Question: I'm trying to use Quartz Composer to create a continuous integration build radiator.
I put together a simple XML file to describe the projects and the latest success of each of their workflows:
'''
<projects>
<project>
<title>Project A</title>
<workflows>
<workflow>
<title>Build 1.0</title>
<status>success</status>
</workflow>
<workflow>
<title>Build 2.0</title>
<status>success</status>
</workflow>
</workflows>
</project>
<project>
<title>Project B</title>
<workflows>
<workflow>
<title>Build 1.0</title>
<status>success</status>
</workflow>
</workflows>
</project>
</projects>
'''
This will obviously have more information but I'm just trying to get the basics working for now. I set up a composition and am using XML Downloader to load the above XML file from the filesystem.
The problem I'm having is thus: when I use the Structure Key Member patch on an element with multiple children, I get back multiple children BUT when I use Structure Key Member on an element with just one child I get back the single child instead of a collection of 1 item.
I've illustrated the problem below in an example composition:

Am I doing something wrong? Is this expected behavior? Why isn't the lower chain not also returning a QCStructure?
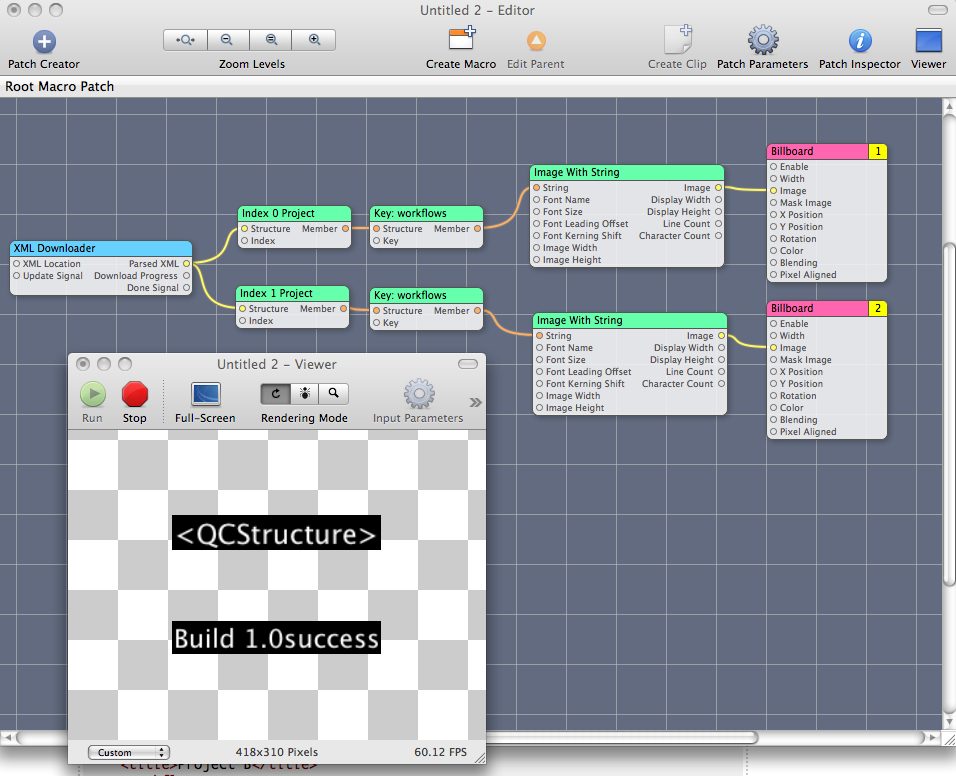
Answer: Unfortunately, the 'XML Downloader' patch doesn't properly handle multiple adjacent empty elements.
One possible workaround might be to restructure your XML to remove the "projects" group, and just make "project" a property of each "workflow":
'''
<workflows>
<workflow project="Project A">
<title>Build 1.0</title>
<status>success</status>
</workflow>
<workflow project="Project A">
<title>Build 2.0</title>
<status>success</status>
</workflow>
<workflow project="Project B">
<title>Build 1.0</title>
<status>success</status>
</workflow>
</workflows>
'''
This produces a structure with usable results.
(When 'XML Downloader' builds a structure from XML, attributes are equivalent to child tags, so "project" could be either and you'd get the same result.)